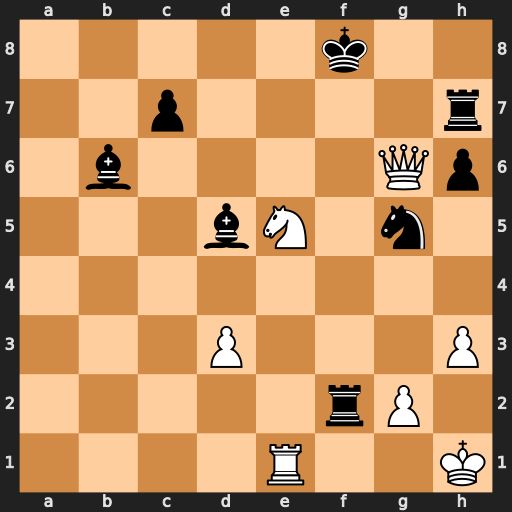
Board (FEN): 5k2/2p4r/1b4Qp/3bN1n1/8/3P3P/5rP1/4R2K
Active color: w
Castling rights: -
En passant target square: -
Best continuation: Nd7+ Rxd7 Re8#